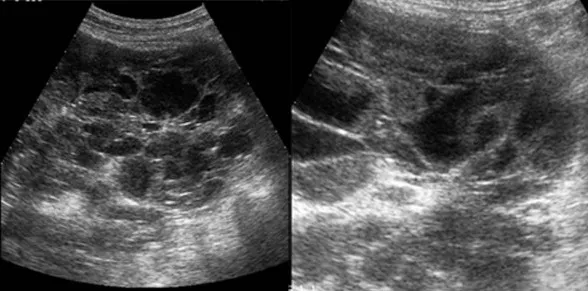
Sagittal gray-scale ultrasound scan of right kidney obtained after repeated irrigation and drainage demonstrates decreasing amount of internal echoes and septa in the cysts.
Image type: radiology (ultrasound)